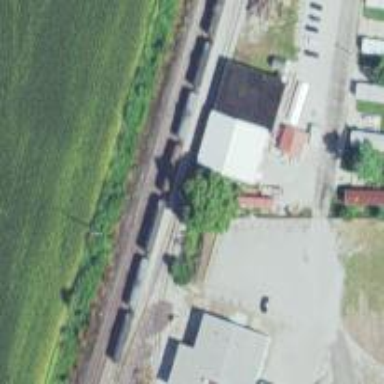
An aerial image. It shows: Railway siding with rails.